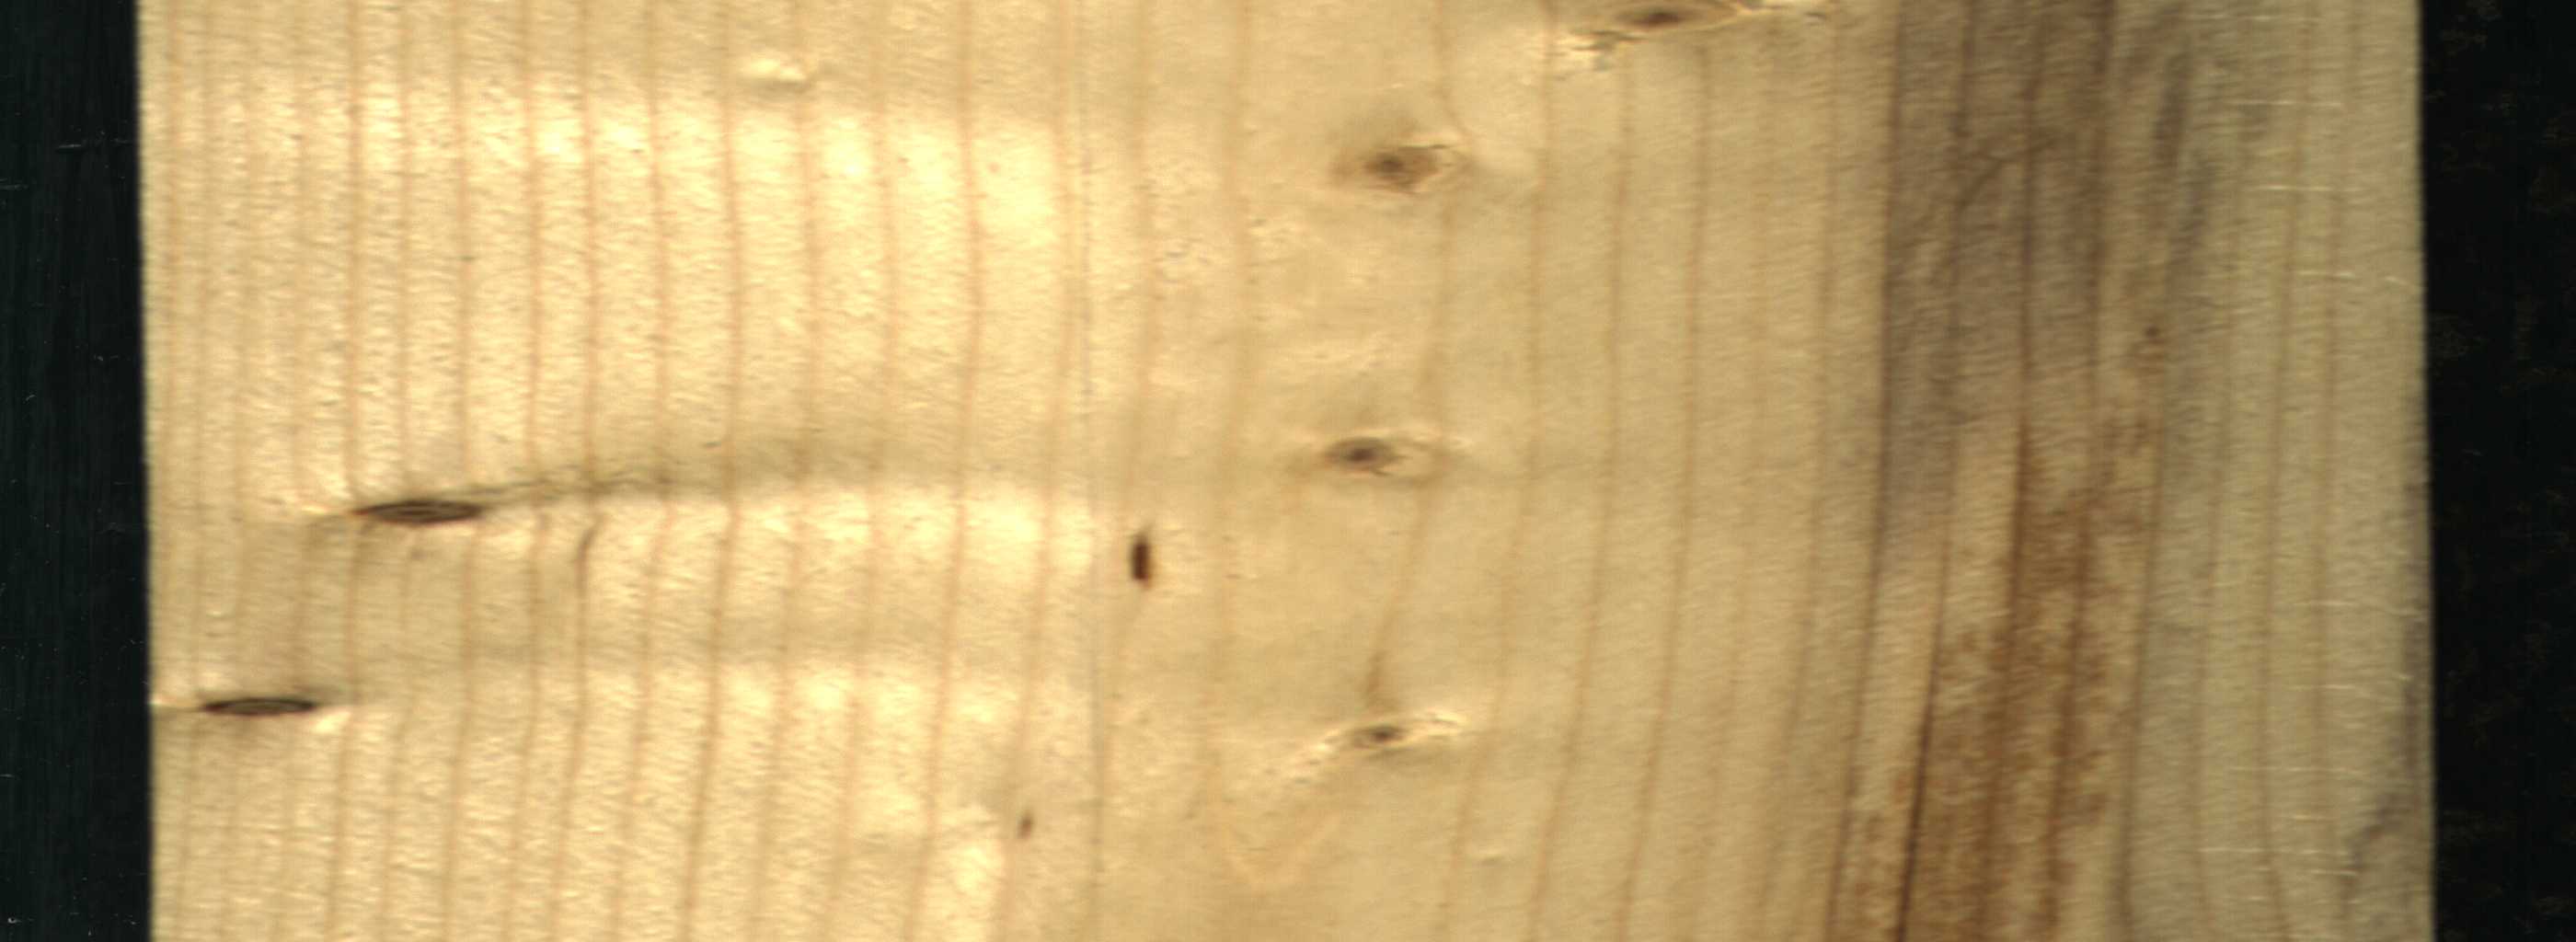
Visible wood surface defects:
resin
Live_Knot
Live_Knot
Live_Knot
Live_Knot
Live_Knot
Live_Knot